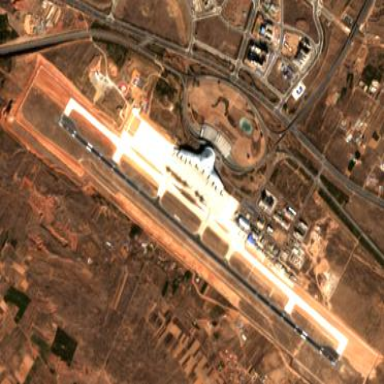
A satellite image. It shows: Apron at the airport.